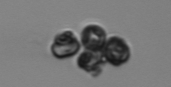
Label: Corymbellus